Field crop: maize
Growth stage: 2
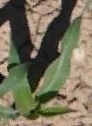
Species: maize